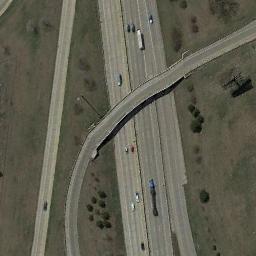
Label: overpass